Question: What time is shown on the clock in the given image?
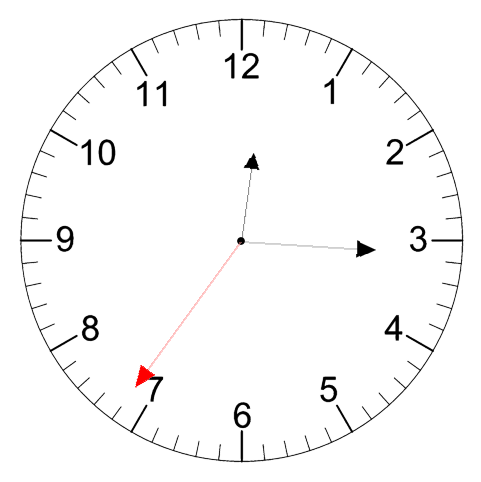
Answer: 12:15:36